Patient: sex F, age 72
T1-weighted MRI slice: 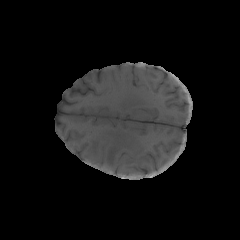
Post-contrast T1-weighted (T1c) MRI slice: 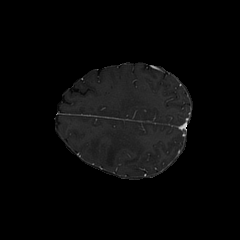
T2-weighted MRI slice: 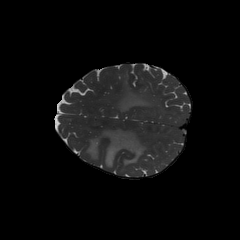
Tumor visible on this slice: yes
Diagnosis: Glioblastoma, IDH-wildtype
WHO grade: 4